Interaction volume radius: 5 \u00c5
Interaction volume height: 20 \u00c5
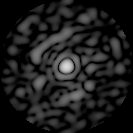
Disorder parameter: 0.8396